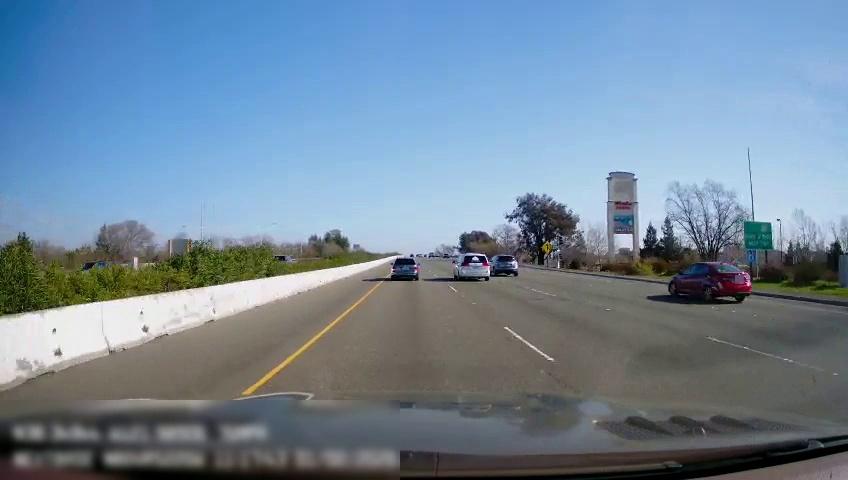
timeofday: Day
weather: Sunny
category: Drivable Space
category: Vehicles | Car
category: Vehicles | SUV
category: Vehicles | Car
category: Vehicles | Car
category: Vehicles | Car
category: Vehicles | SUV
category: Lanes | Current Lane
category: Lanes | Current Lane
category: Lanes | Alternate Lane
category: Traffic | Signs
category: Traffic | Signs